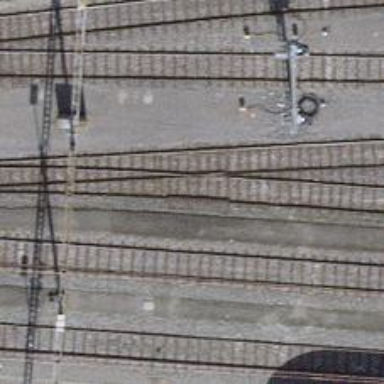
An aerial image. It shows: Rail yard with electrified contact lines for railway operations.